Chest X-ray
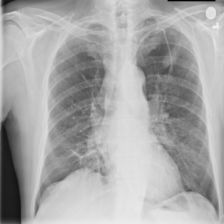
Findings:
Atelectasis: negative
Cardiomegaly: negative
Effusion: negative
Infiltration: negative
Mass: negative
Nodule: negative
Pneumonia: negative
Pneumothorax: negative
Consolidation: negative
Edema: negative
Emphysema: negative
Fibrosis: negative
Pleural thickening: negative
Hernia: negative